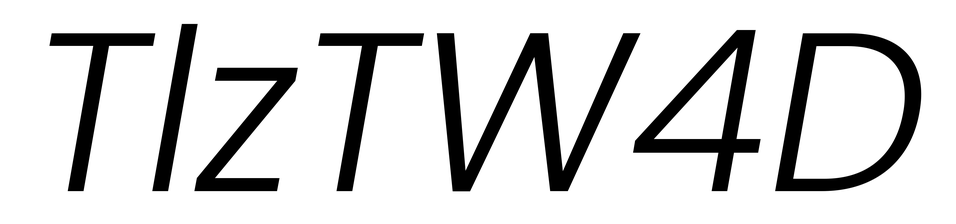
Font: Poppins-LightItalic